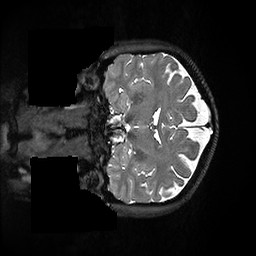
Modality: T2w
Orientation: coronal
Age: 49
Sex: female
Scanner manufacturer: ge
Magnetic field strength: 3 T
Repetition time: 3.202 s
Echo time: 0.06568 s